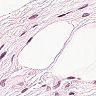
Metastatic tissue present: no